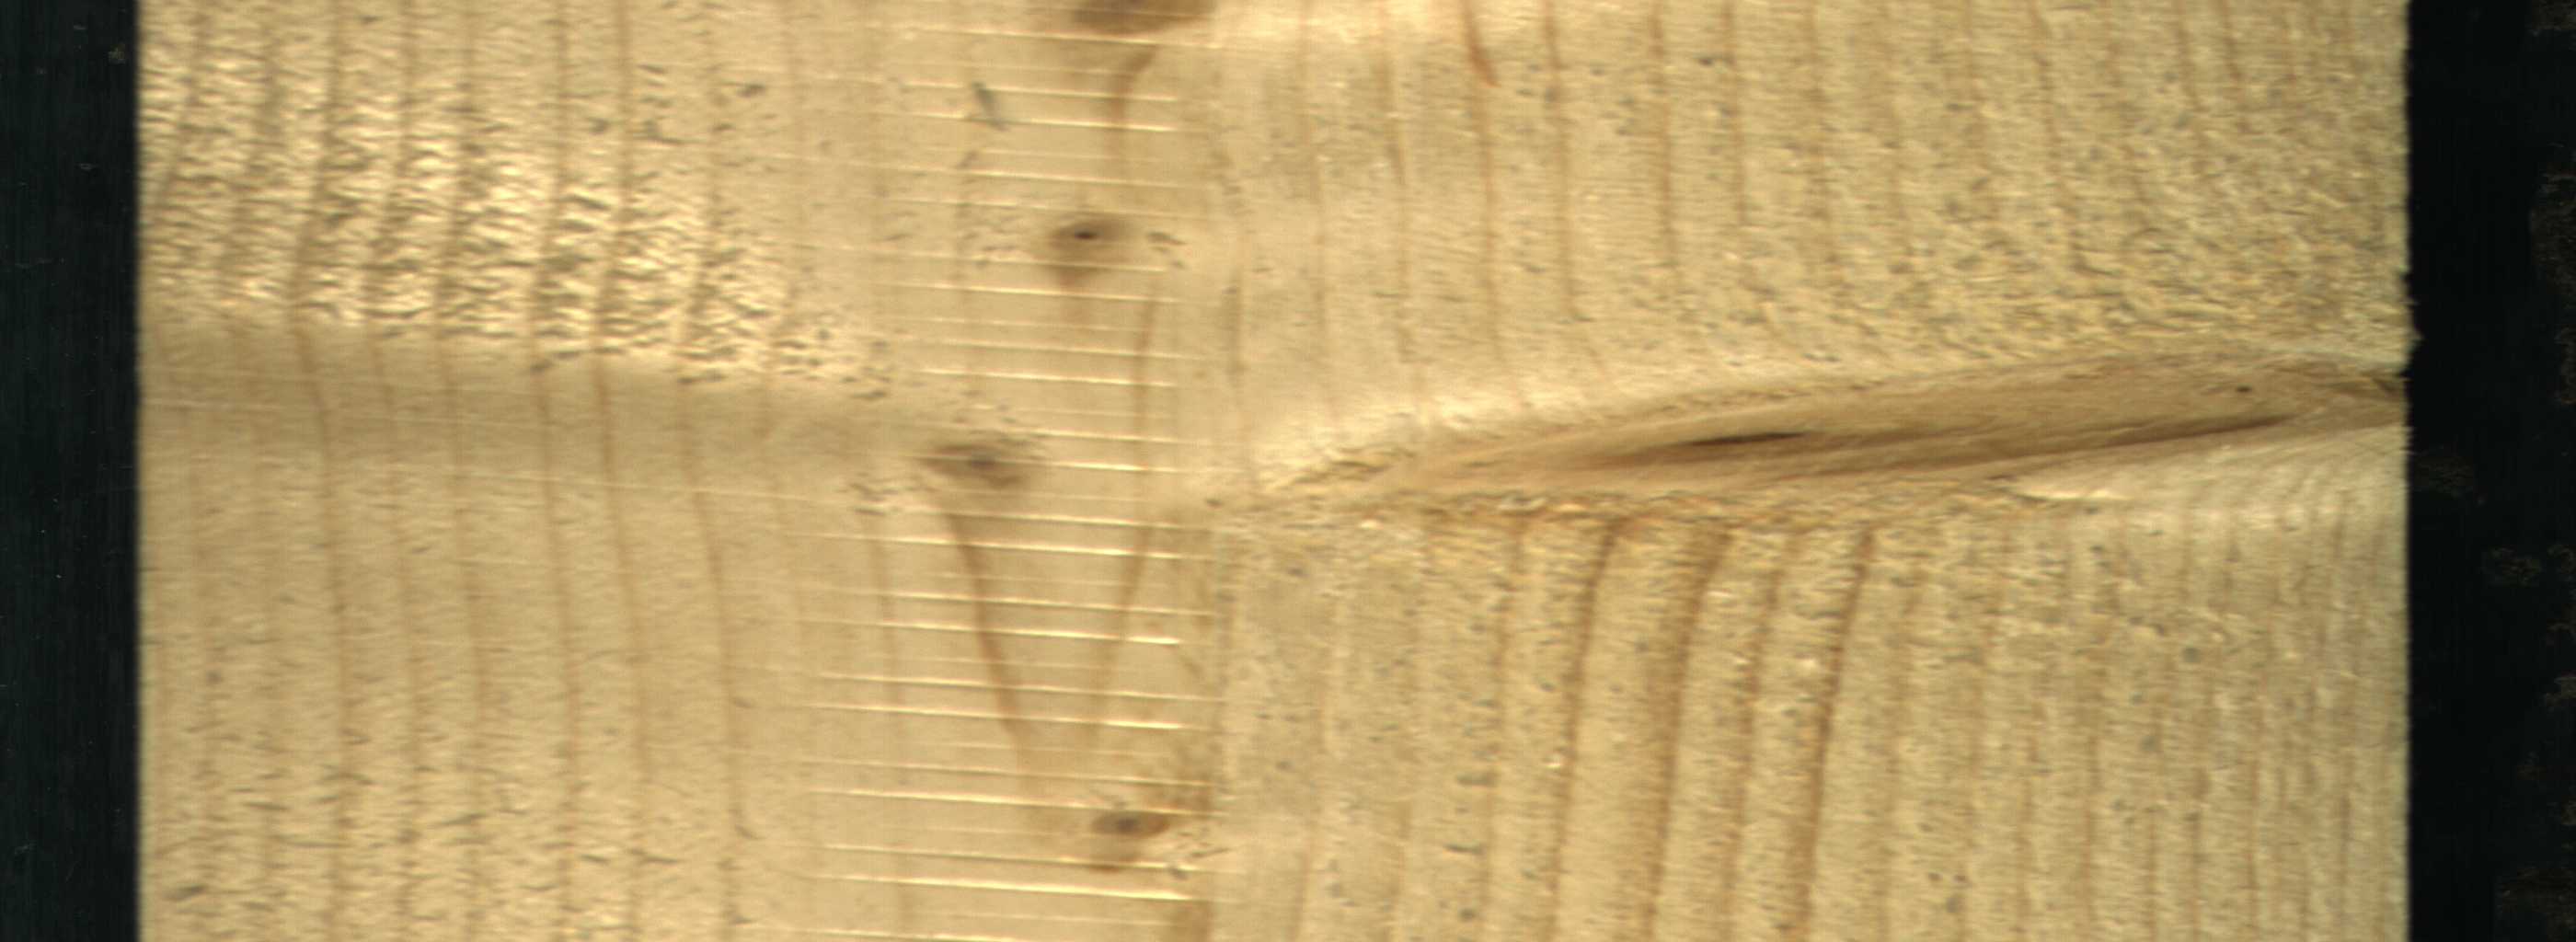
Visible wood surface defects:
Quartzity
Quartzity
Live_Knot
Live_Knot
Live_Knot
Live_Knot
Live_Knot